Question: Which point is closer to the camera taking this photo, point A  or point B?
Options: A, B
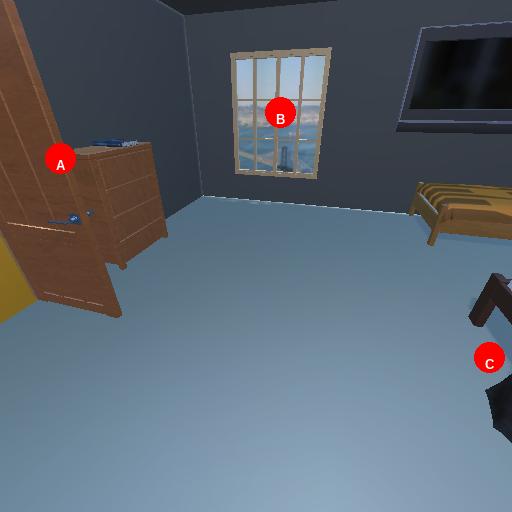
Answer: A